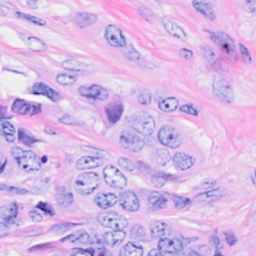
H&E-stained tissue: Breast